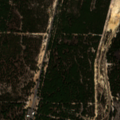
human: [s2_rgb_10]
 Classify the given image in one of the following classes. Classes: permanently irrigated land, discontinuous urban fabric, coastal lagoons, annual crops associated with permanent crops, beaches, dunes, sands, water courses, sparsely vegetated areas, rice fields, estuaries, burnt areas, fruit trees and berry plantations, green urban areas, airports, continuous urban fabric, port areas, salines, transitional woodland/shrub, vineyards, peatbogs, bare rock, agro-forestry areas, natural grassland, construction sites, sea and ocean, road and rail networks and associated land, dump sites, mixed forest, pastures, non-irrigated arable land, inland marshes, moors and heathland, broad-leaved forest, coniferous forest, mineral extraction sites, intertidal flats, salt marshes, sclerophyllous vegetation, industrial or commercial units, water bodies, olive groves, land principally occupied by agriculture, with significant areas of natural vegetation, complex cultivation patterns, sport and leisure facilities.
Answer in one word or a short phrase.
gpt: coniferous forest, transitional woodland/shrub